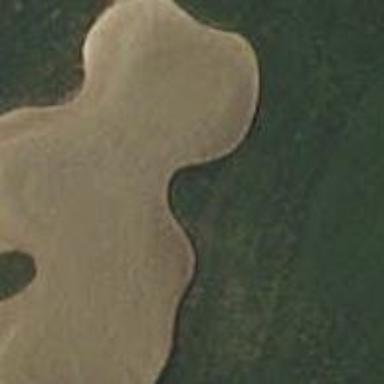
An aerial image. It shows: Golf bunker filled with sandy terrain.